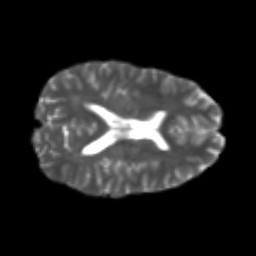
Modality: T2w
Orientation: axial
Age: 21
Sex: female
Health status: healthy
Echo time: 0.074 s